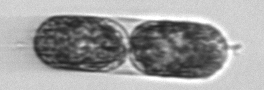
Label: Hemiaulus